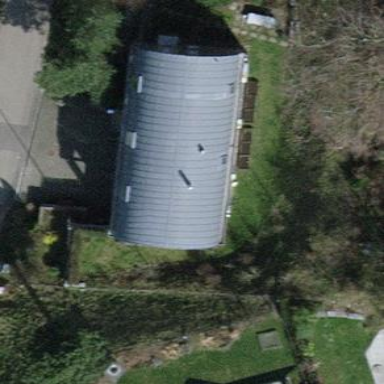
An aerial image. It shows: Detached building with round-shaped roof.